Field crop: tomato
Growth stage: 1
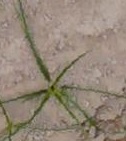
Species: cyperus